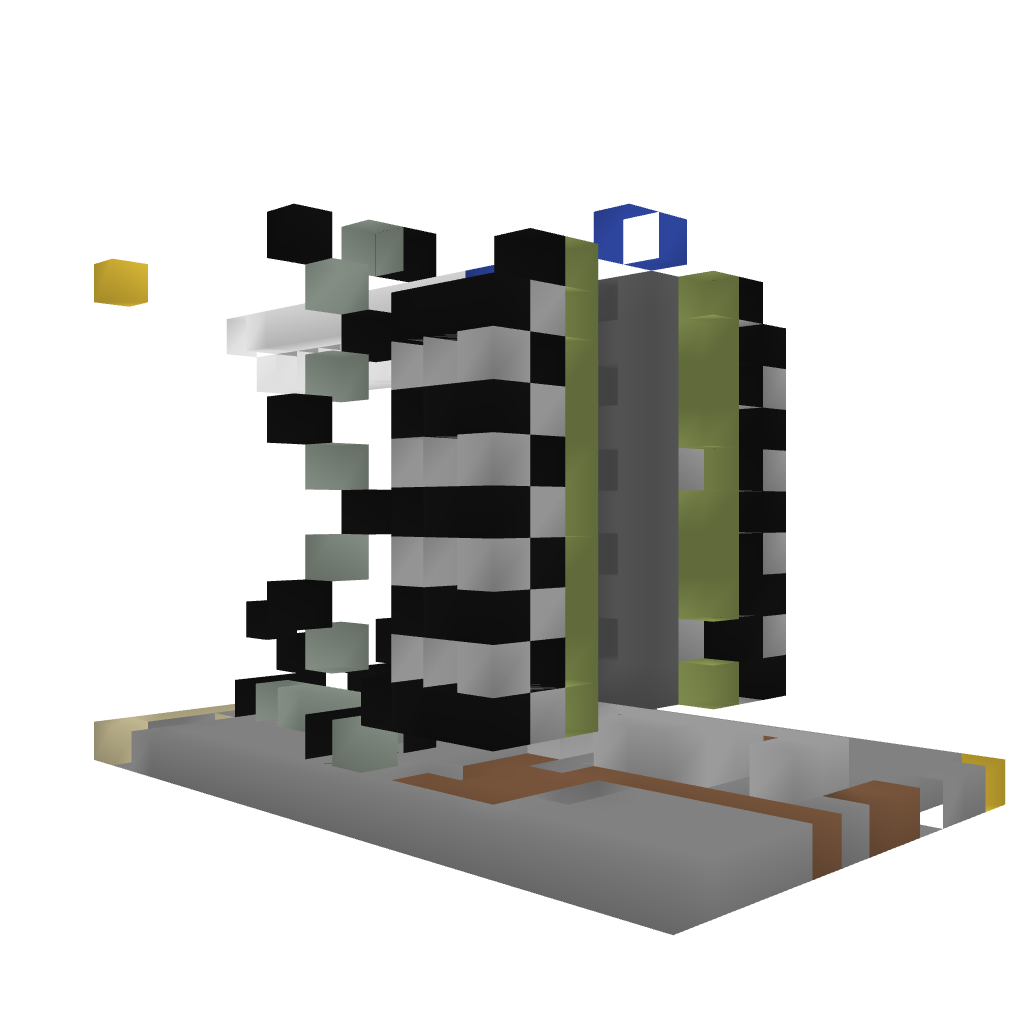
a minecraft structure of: Canal lock